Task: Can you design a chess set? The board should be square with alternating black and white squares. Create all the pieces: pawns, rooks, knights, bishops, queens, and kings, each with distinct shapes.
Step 976:
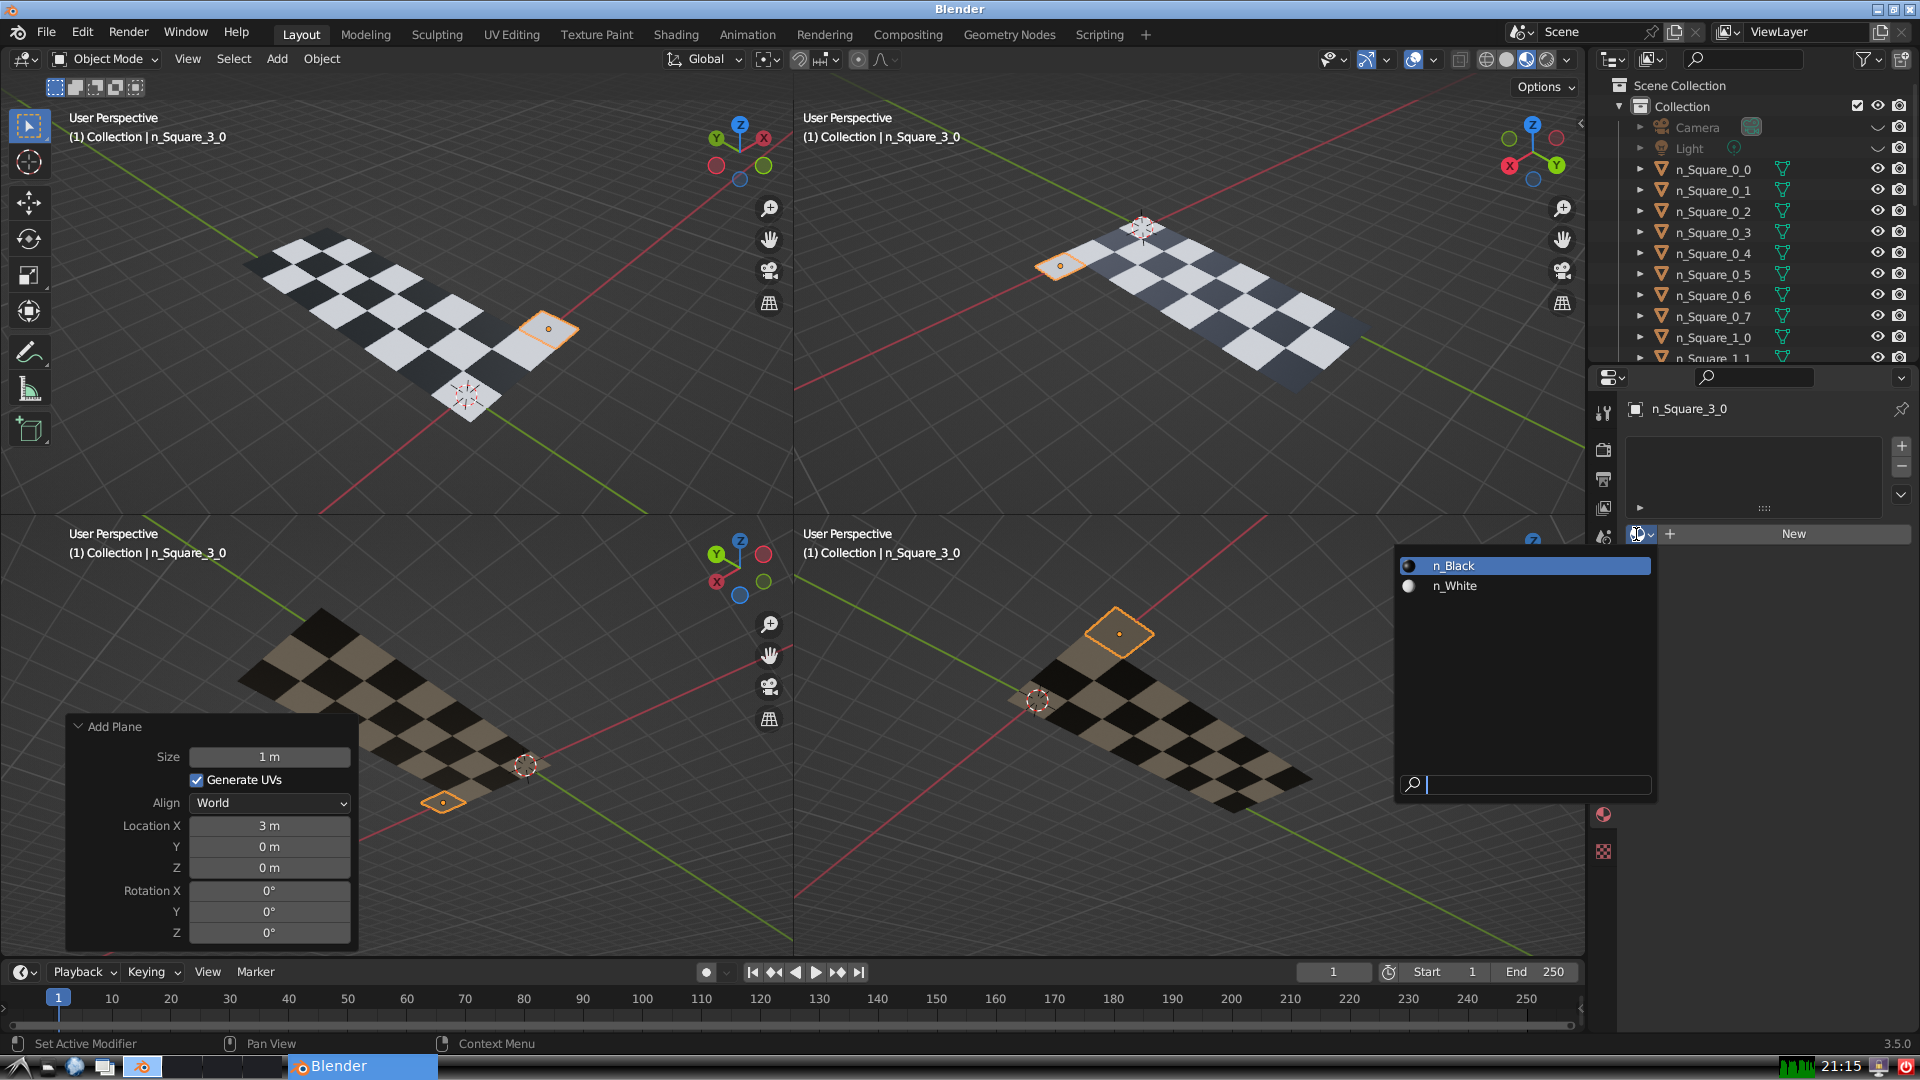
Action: input_text: n_Black